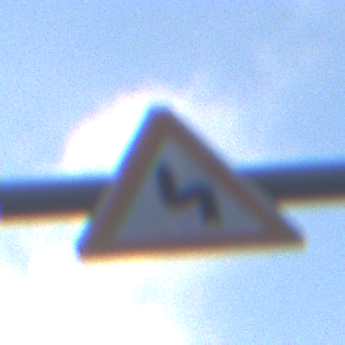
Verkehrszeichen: DoppelkurveZunaechstLinks
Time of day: SunriseSunset
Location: Outdoor (Urban)
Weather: PartlyCloudy
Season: NotSpecified
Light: Natural